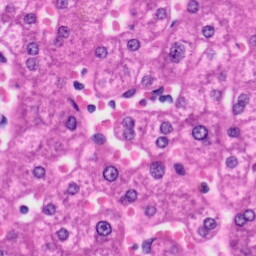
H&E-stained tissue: Liver